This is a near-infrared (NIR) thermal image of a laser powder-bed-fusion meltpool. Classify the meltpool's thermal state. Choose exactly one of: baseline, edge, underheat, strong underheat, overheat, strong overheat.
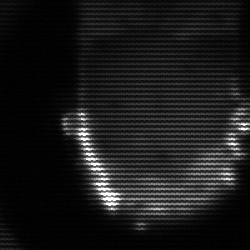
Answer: baseline